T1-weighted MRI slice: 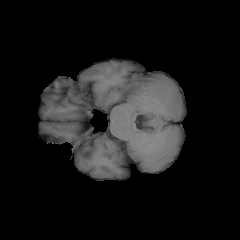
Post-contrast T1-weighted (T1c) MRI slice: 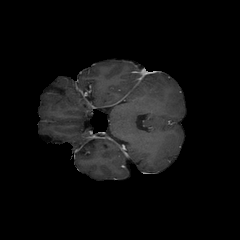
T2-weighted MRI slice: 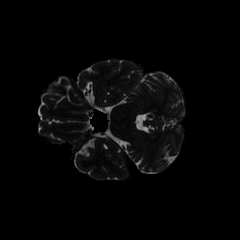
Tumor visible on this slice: no